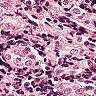
Metastatic tissue present: no